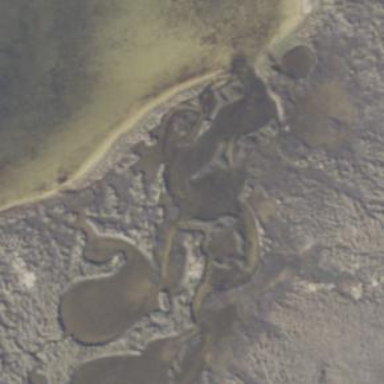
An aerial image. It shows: Tidalflat wetland.